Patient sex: F
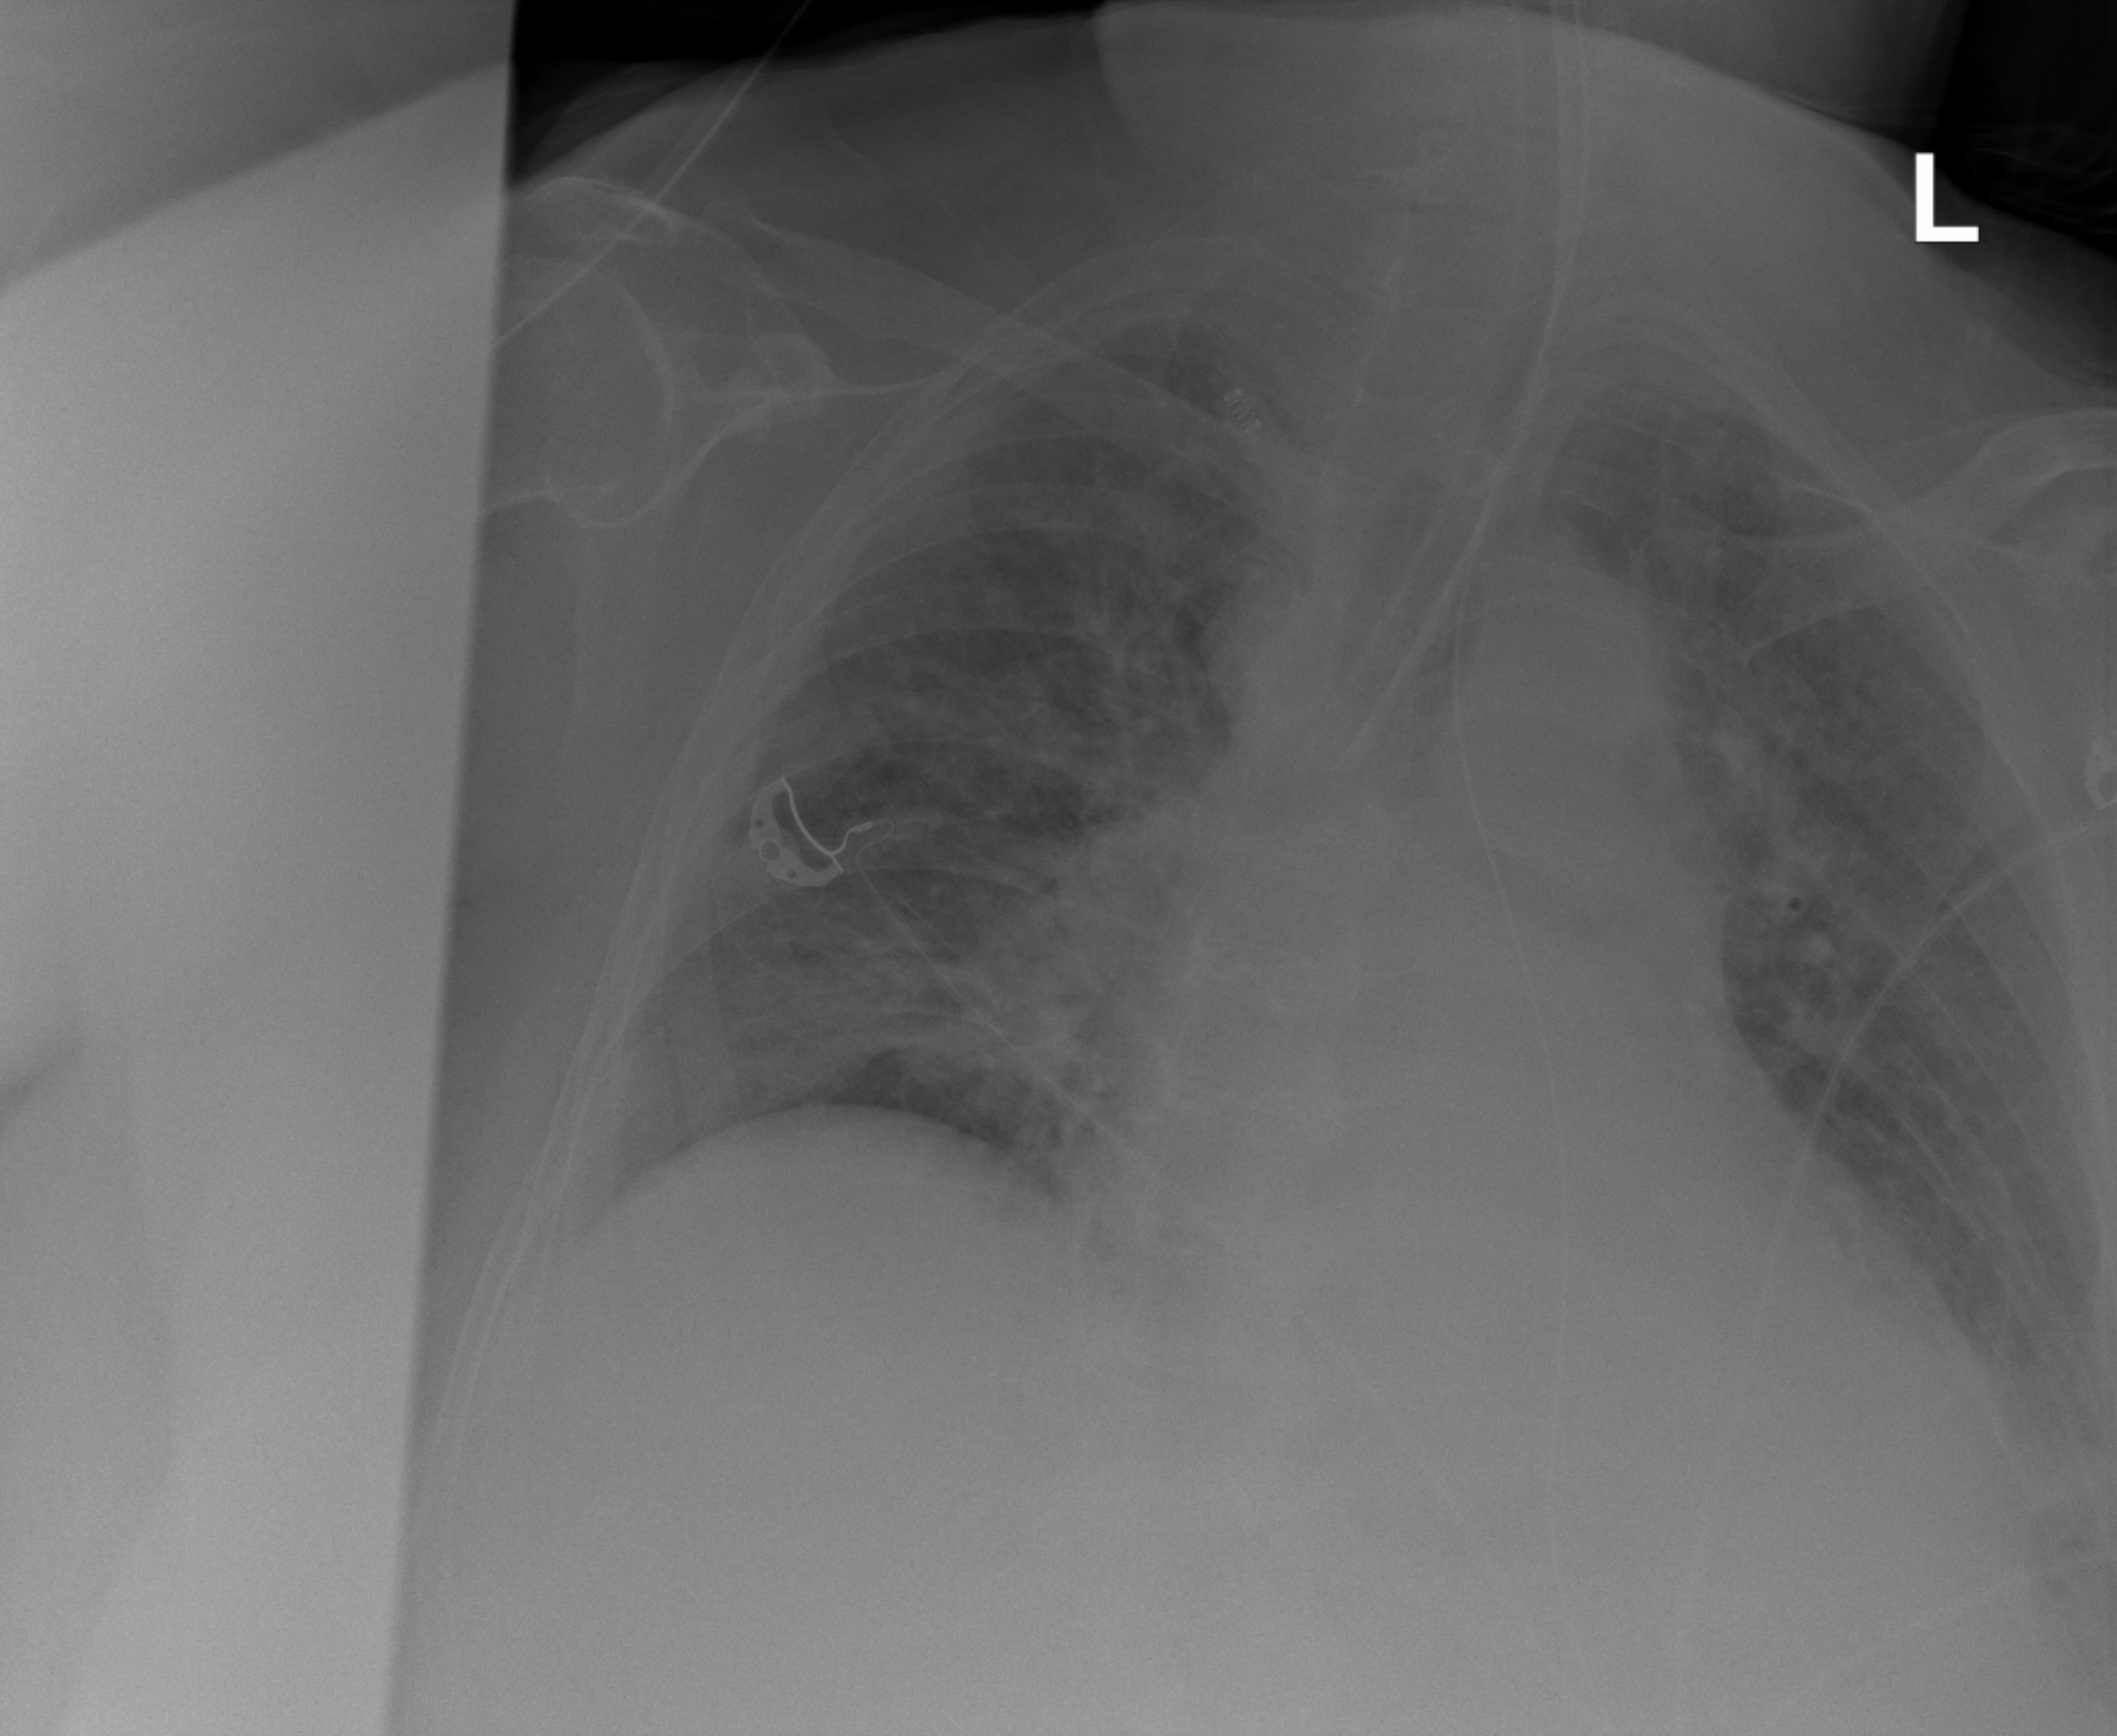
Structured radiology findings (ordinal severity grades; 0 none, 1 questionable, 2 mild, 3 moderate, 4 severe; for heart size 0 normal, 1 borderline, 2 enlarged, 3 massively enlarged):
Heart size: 1
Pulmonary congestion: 2
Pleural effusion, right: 1
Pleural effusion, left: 2
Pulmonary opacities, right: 2
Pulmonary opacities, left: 2
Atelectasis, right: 2
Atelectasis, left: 2